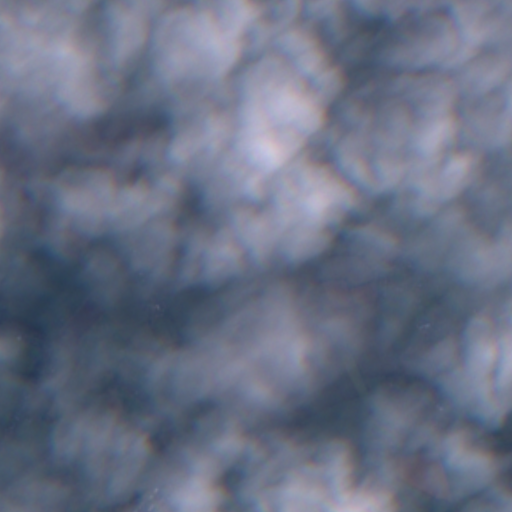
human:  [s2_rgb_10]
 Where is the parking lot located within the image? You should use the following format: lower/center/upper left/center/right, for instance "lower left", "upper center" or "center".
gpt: The parking lot is located in the lower left of the image.
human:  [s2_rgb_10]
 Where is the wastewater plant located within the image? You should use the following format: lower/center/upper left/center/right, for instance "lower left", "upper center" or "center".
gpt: The wastewater plant is located in the center right of the image.
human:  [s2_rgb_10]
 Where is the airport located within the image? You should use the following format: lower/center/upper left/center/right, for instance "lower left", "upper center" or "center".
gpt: There is no airport in the image.